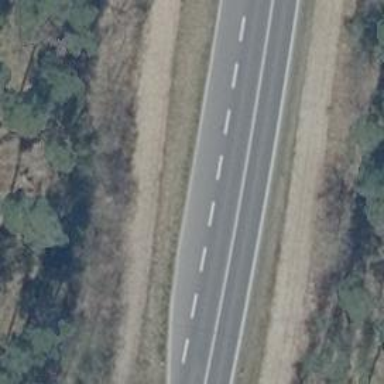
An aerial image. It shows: Asphalt motorway of trunk classification.